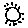
Label: sun